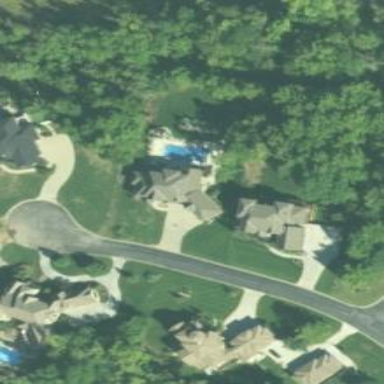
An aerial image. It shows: Driveway leading to service road.